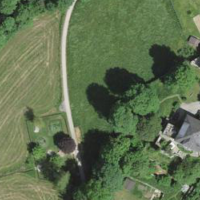
EUNIS habitat code: 55
Species observed at this site:
Saxifraga rotundifolia
Medicago sativa